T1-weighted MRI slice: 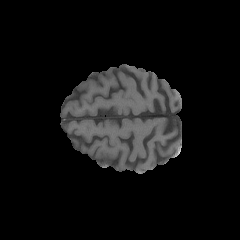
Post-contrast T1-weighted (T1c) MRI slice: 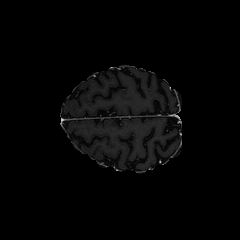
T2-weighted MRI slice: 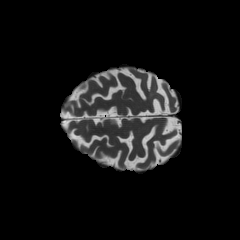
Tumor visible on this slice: no